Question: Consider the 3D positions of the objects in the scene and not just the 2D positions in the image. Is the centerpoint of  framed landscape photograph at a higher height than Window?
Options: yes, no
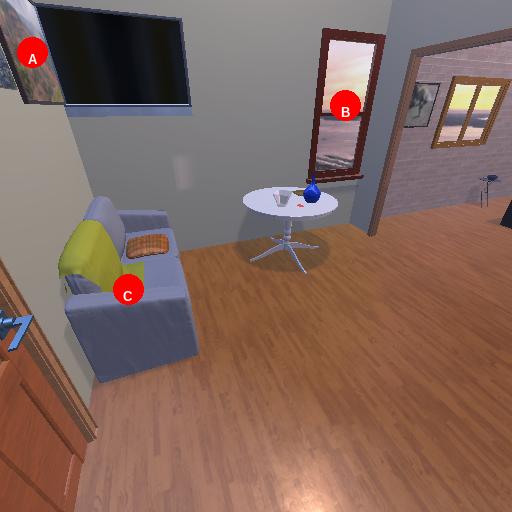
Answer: yes